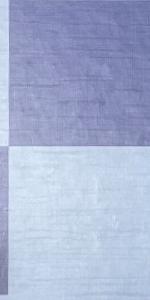
Label: Empty